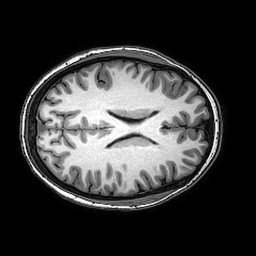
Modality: T1w
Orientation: axial
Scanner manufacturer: philips
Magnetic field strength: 3 T
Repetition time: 0.00821 s
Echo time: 0.00376 s